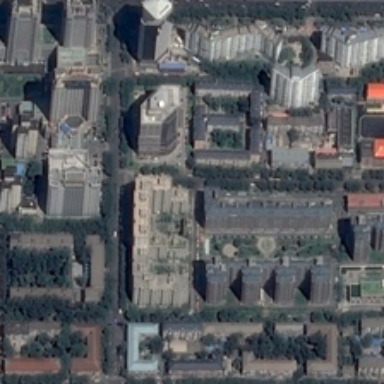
Tall buildings on both sides of the road .